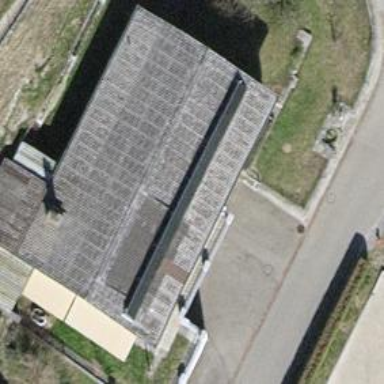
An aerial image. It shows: Detached building.